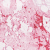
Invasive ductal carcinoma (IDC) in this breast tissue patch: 0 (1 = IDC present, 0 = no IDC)